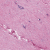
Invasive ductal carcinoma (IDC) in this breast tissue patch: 1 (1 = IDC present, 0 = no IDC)